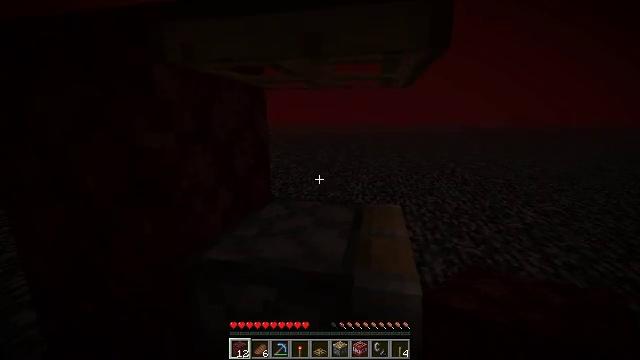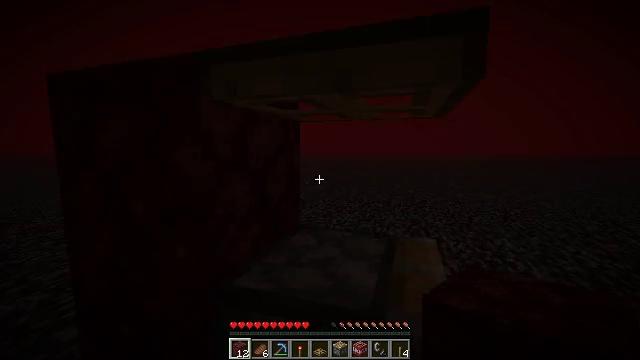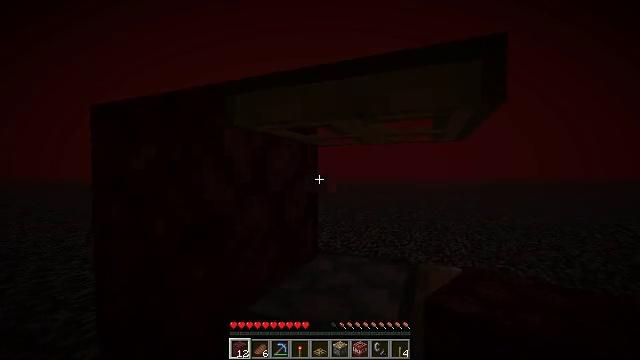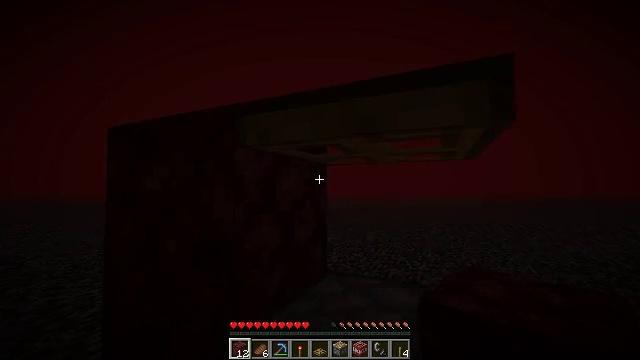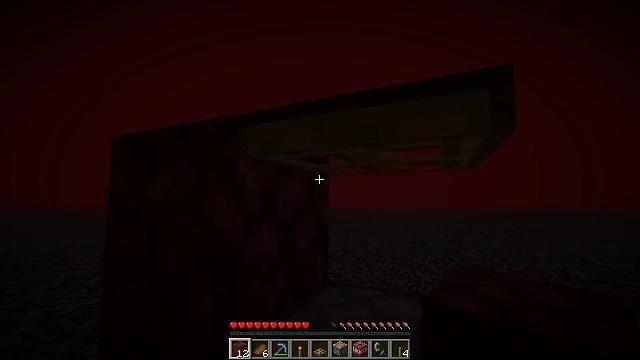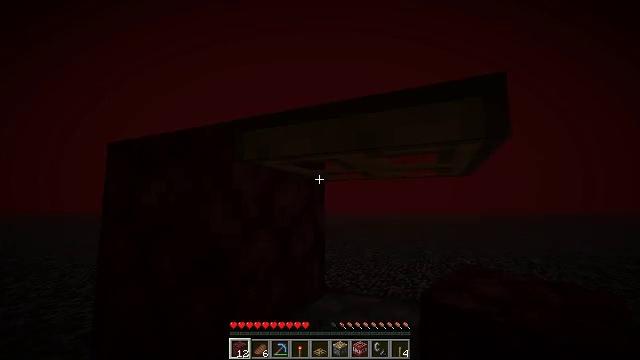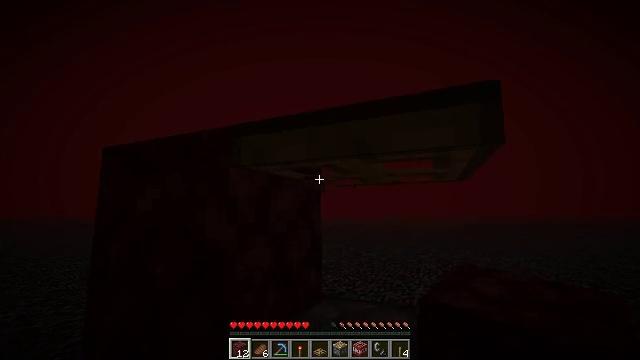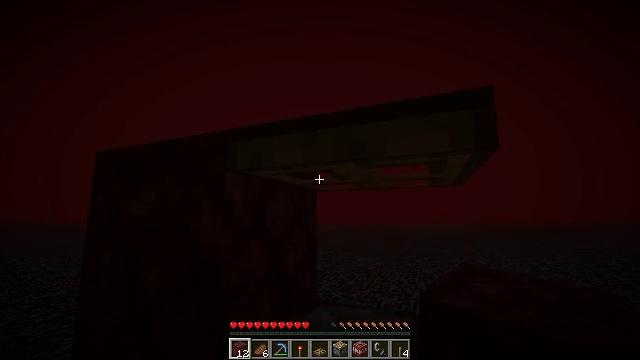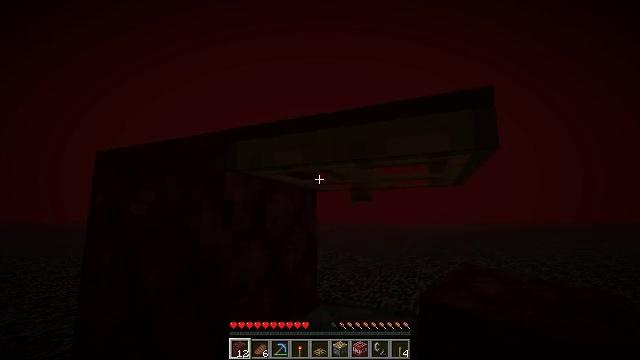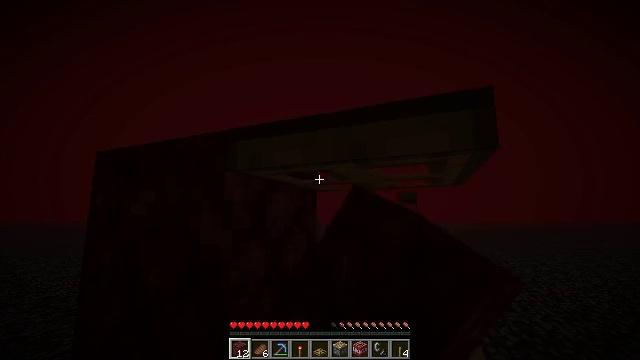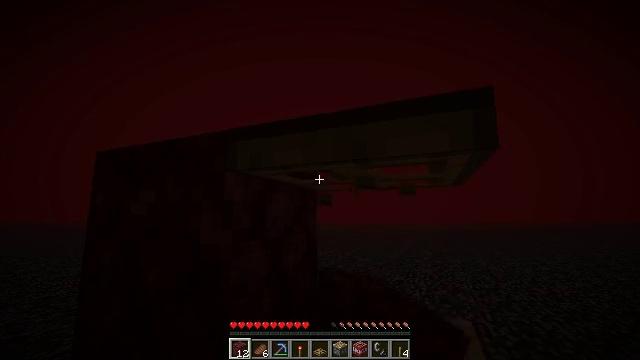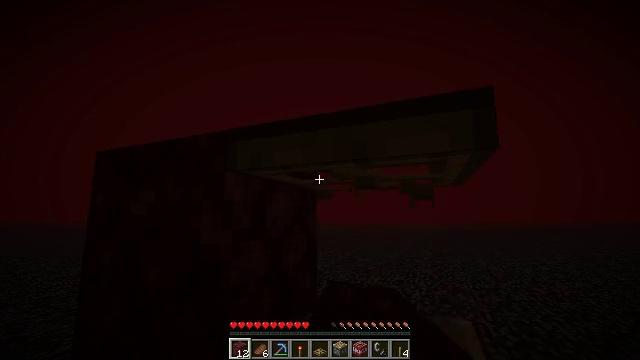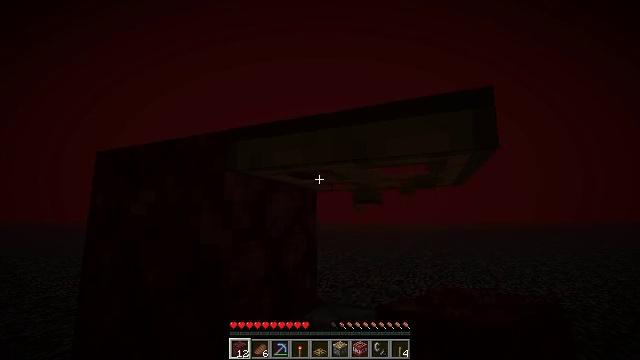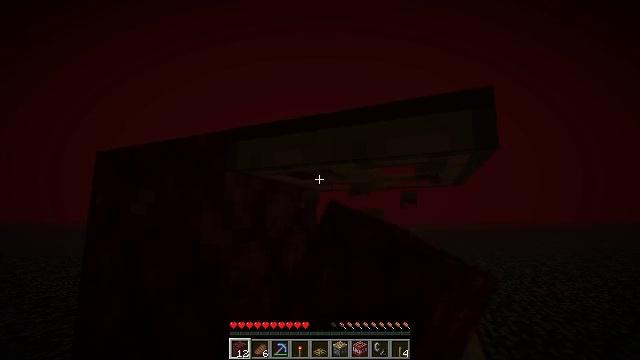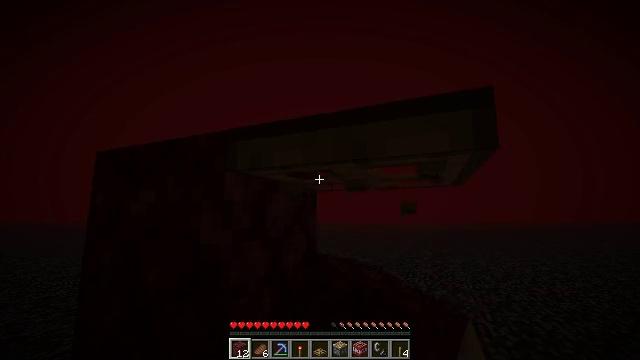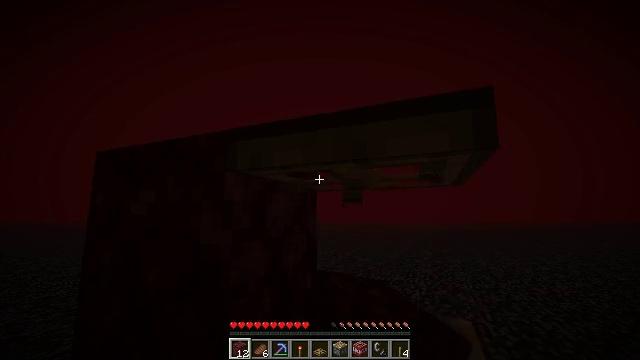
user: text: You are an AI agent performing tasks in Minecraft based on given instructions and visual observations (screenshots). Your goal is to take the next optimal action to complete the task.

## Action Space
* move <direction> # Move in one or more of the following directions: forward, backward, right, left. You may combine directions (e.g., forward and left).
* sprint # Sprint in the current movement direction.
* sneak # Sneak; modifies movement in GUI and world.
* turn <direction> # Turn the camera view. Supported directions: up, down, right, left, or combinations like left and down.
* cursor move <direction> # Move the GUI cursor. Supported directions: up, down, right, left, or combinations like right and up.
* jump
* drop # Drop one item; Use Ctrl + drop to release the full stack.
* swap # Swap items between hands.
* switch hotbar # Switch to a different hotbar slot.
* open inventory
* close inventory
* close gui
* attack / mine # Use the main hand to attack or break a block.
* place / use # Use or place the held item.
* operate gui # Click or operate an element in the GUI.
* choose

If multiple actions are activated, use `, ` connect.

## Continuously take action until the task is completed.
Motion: motion action
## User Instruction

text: Mine the oak trapdoor.
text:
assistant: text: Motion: turn left and up
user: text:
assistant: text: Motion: turn left and up
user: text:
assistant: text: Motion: turn left and up
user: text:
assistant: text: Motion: turn up
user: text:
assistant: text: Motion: turn up
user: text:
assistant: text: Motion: turn up
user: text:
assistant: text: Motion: turn up
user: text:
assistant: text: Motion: attack / mine
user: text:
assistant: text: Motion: attack / mine
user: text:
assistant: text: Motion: attack / mine
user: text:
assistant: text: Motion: attack / mine
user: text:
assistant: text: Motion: attack / mine
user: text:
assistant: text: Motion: attack / mine
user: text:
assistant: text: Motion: attack / mine
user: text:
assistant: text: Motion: attack / mine
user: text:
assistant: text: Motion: attack / mine
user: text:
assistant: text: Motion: attack / mine
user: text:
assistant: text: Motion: attack / mine
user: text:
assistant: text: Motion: attack / mine
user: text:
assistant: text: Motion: attack / mine
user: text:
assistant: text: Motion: attack / mine
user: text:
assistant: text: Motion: attack / mine
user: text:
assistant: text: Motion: attack / mine
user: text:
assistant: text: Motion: attack / mine
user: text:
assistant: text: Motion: attack / mine
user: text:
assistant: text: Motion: attack / mine
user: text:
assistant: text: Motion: attack / mine
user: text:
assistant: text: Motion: attack / mine
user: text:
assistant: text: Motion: attack / mine
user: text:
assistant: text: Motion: attack / mine